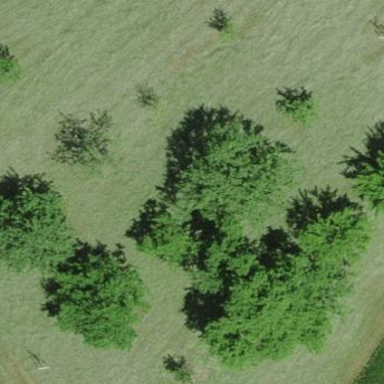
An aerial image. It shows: Orchard.